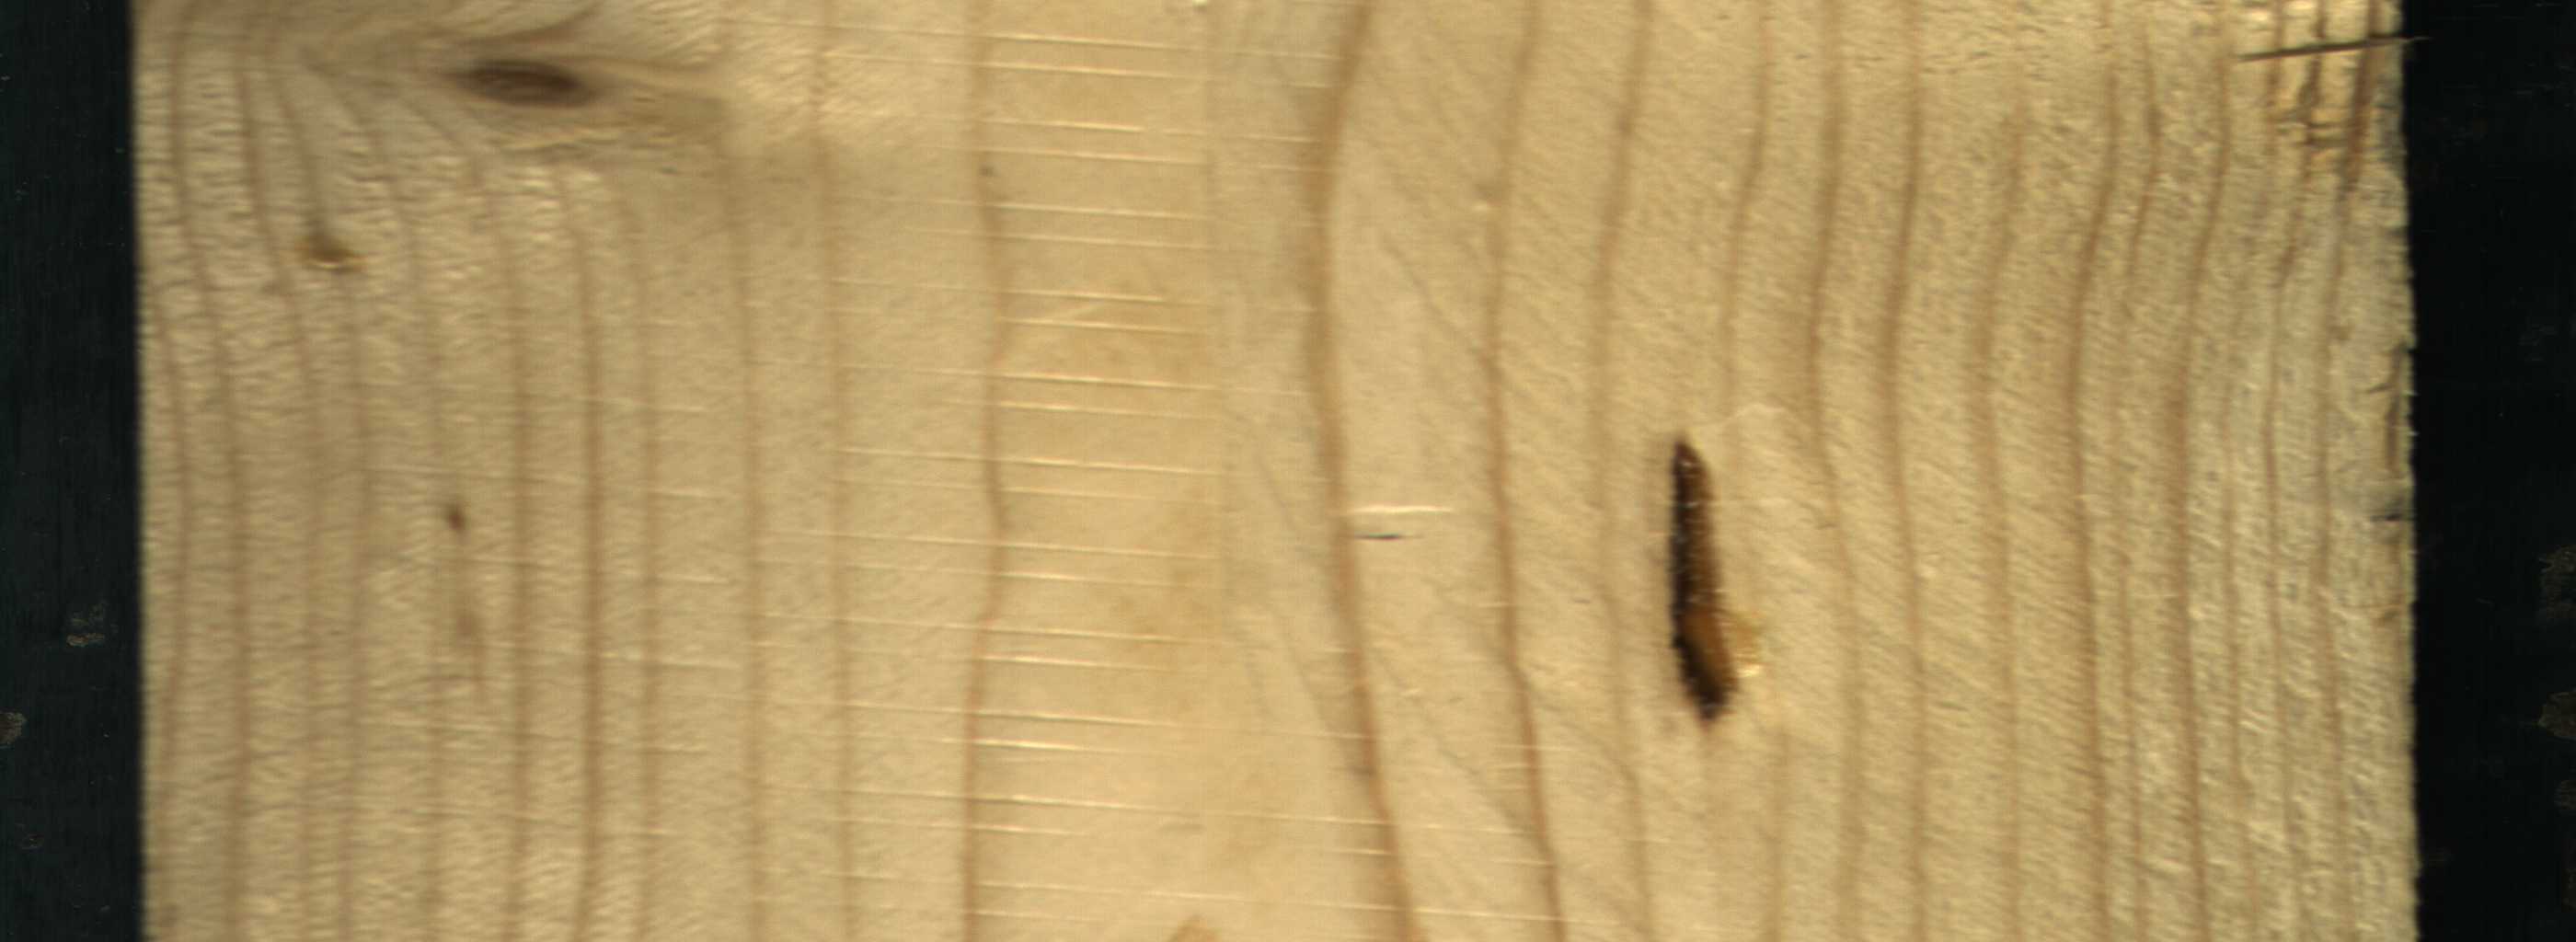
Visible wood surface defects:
resin
Live_Knot